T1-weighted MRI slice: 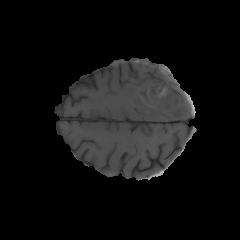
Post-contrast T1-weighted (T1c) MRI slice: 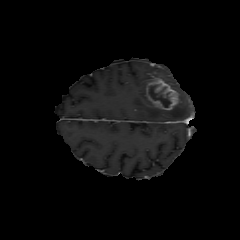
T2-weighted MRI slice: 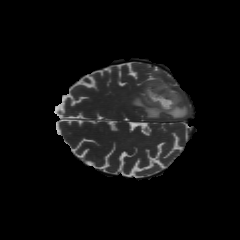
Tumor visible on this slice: yes